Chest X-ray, AP view. Patient: 55 years old, sex M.
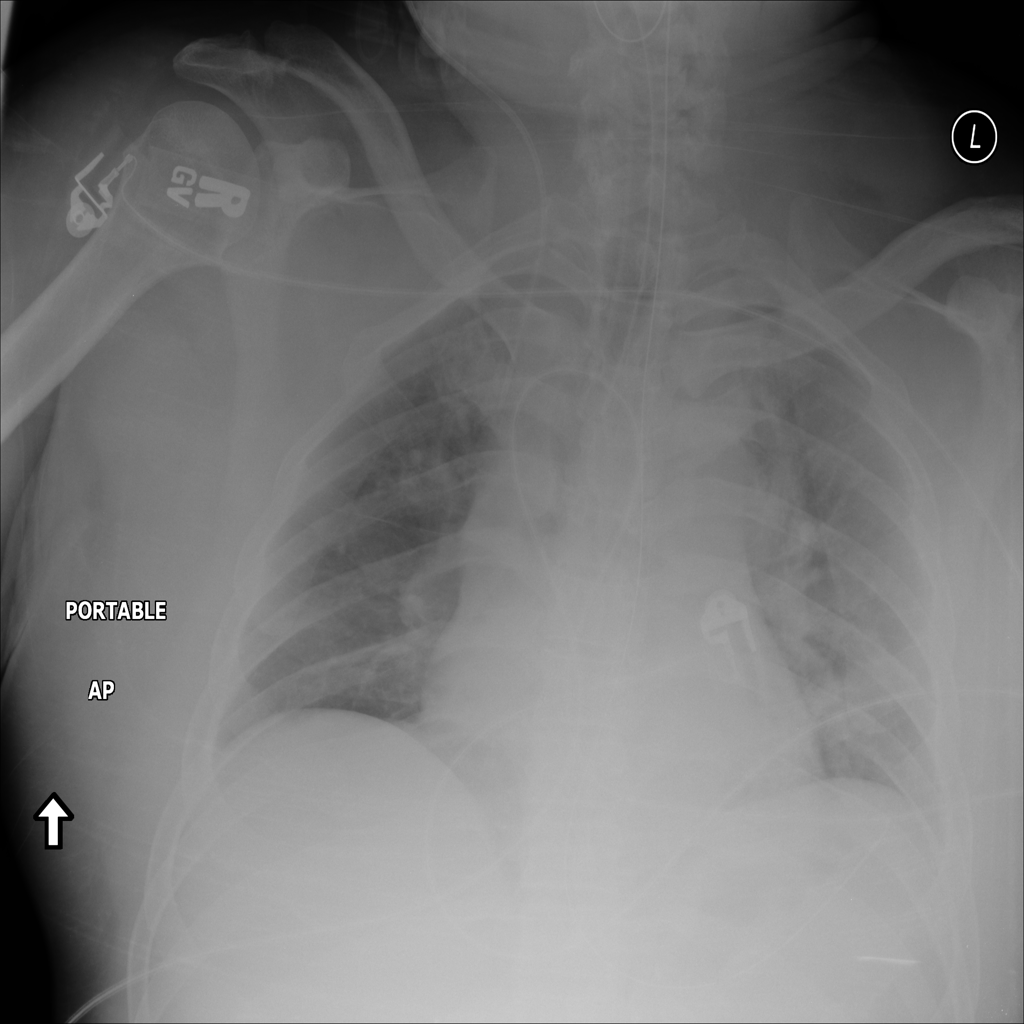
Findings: No Finding